Question: I want to Update my Android SDK Tool from 22.0.1 to 22.0.4
I also Have ADT installed, but could not update the SDK Tool to 22.0.4
I am facing the following issue :
'''
Download interrupted: Read timed out issue.
'''
Below is the screen shot while updating SDK :

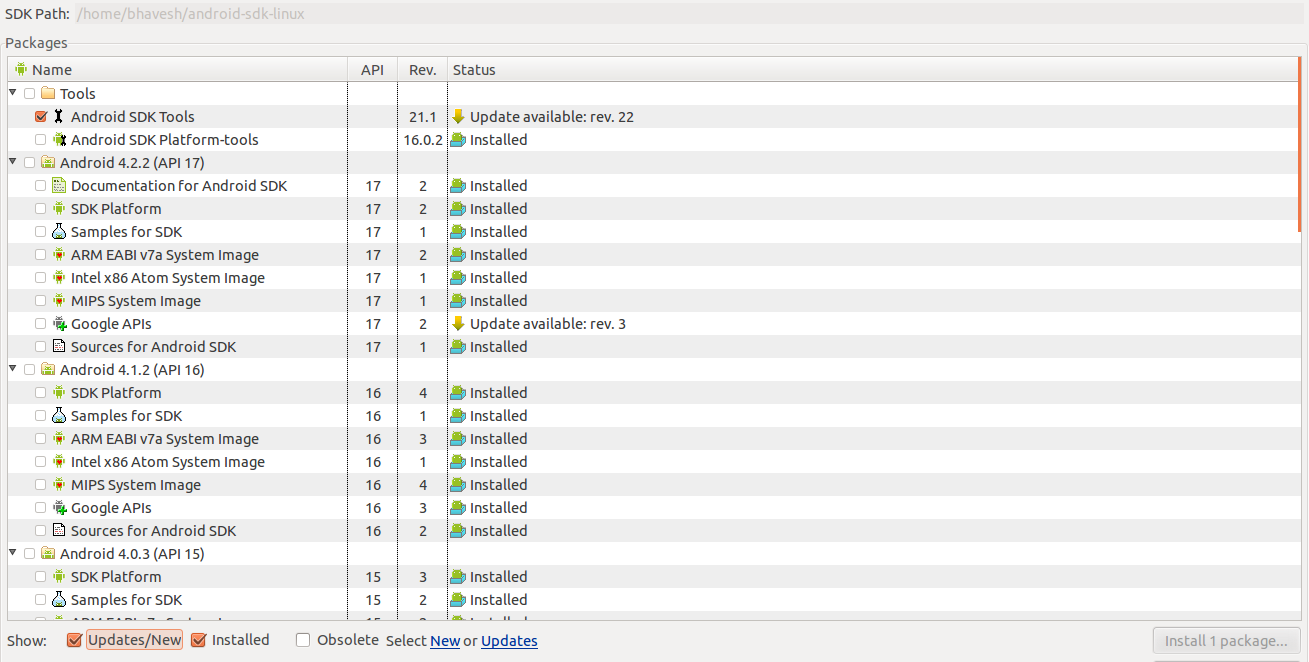
Answer: I viewed the <URL>.
> First Update ADT to 22.0.4(Latest version) and then Update SDK Tool to
22.0.4(Latest Version)
The above link says,
> is designed for use with . If you haven't
already installed SDK Tools into your SDK, use the Android SDK
Manager to do so
What I had to do was update my ADT to 22.0.4 (Latest Version) and then I was able to update SDK tool to 22.0.4. I thought only SDK Tool has been updated not ADT, so I was updating the SDK Tool with Older ADT Version (22.0.1).
1. In Eclipse go to Help
2. Install New Software ---> Add
3. inside Add Repository write the Name: ADT (or whatever you want)
4. and Location: https://dl-ssl.google.com/android/eclipse/
5. after loading you should get Developer Tools and NDK Plugins
6. check both if you want to use the Native Developer Kit (NDK) in the future or check Developer Tool only
7. click Next
8. Finish